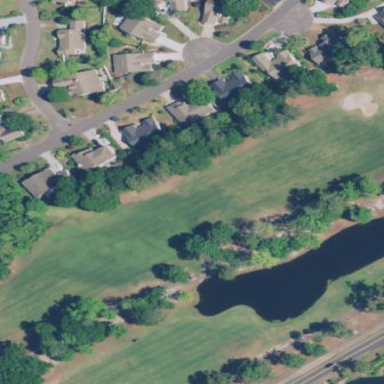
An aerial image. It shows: Golf fairway in the image.